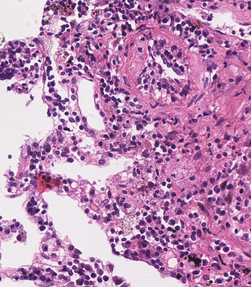
Tumor epithelial tissue: no
Tumor-associated stroma tissue: yes
Normal tissue: no